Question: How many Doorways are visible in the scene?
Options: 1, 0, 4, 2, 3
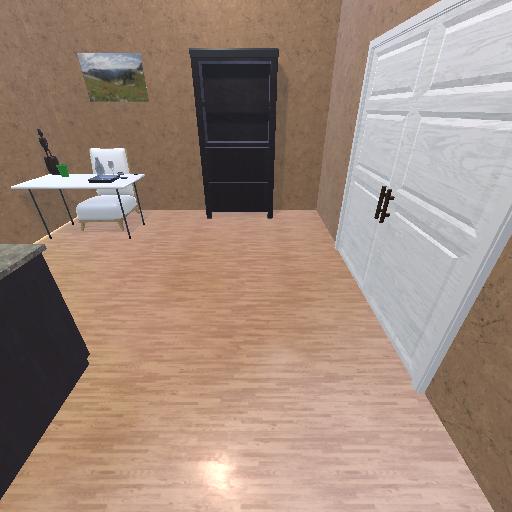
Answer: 1